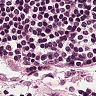
Metastatic tissue present: no